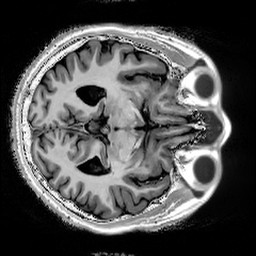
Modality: T1w
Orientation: axial
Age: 66
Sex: male
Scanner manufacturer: siemens
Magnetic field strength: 3 T
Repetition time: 5 s
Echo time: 0.00298 s